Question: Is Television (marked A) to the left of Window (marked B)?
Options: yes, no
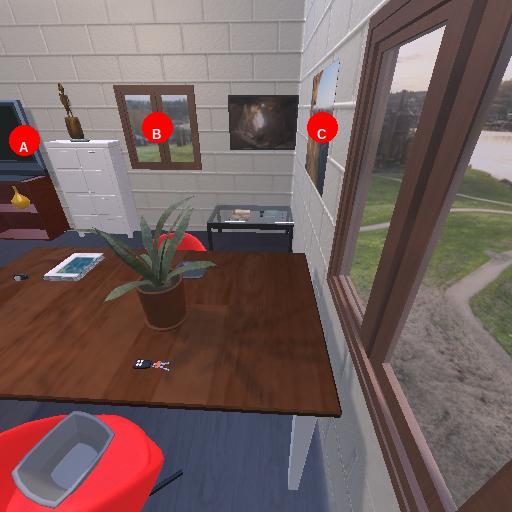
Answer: yes